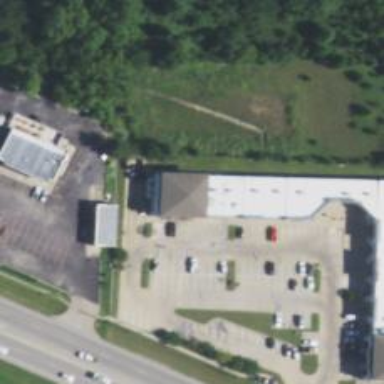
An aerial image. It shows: Retail building.